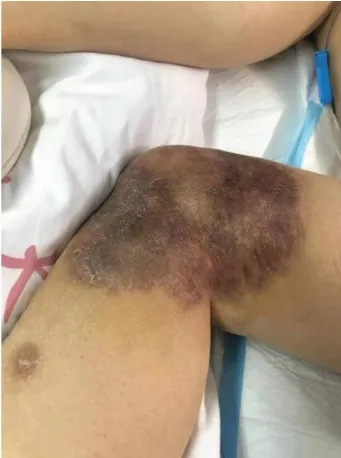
On admission.
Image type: medical_photograph (skin_photograph)